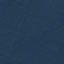
Land use / land cover class: Forest